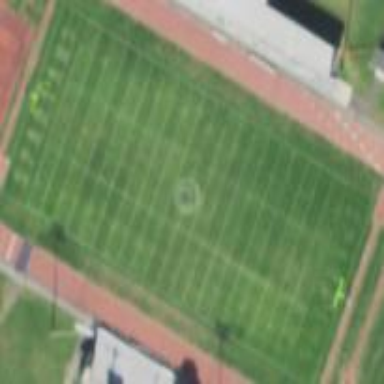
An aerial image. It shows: Pitch for American football.